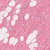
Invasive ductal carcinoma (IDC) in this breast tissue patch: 0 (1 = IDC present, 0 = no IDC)